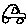
Label: car